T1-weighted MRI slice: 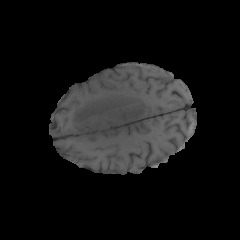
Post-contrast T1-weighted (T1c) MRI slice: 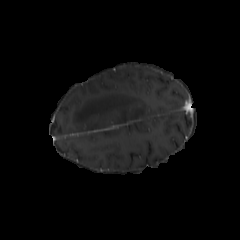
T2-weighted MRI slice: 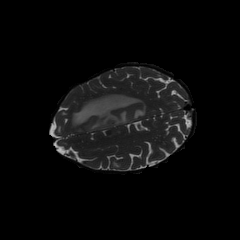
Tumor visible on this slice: yes